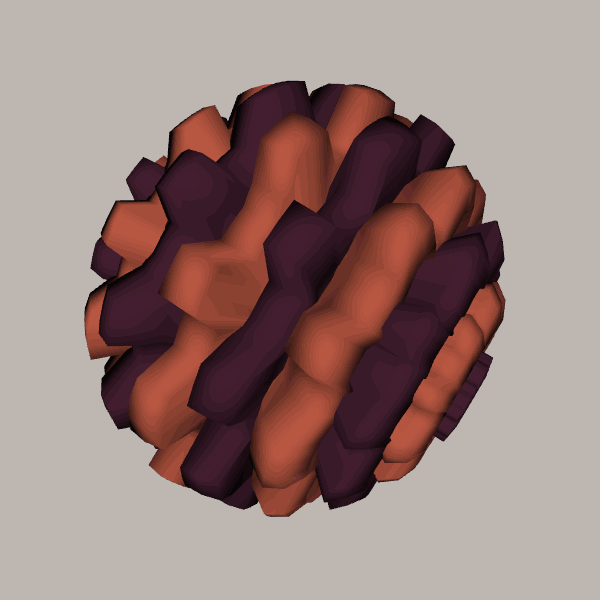
Background: light